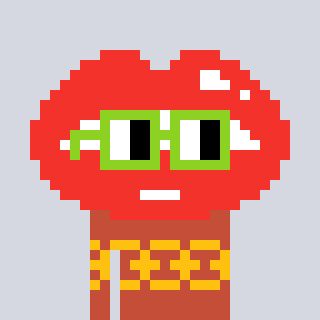
a pixel art character with square light green glasses, a lips-shaped head and a rust-colored body on a cool background